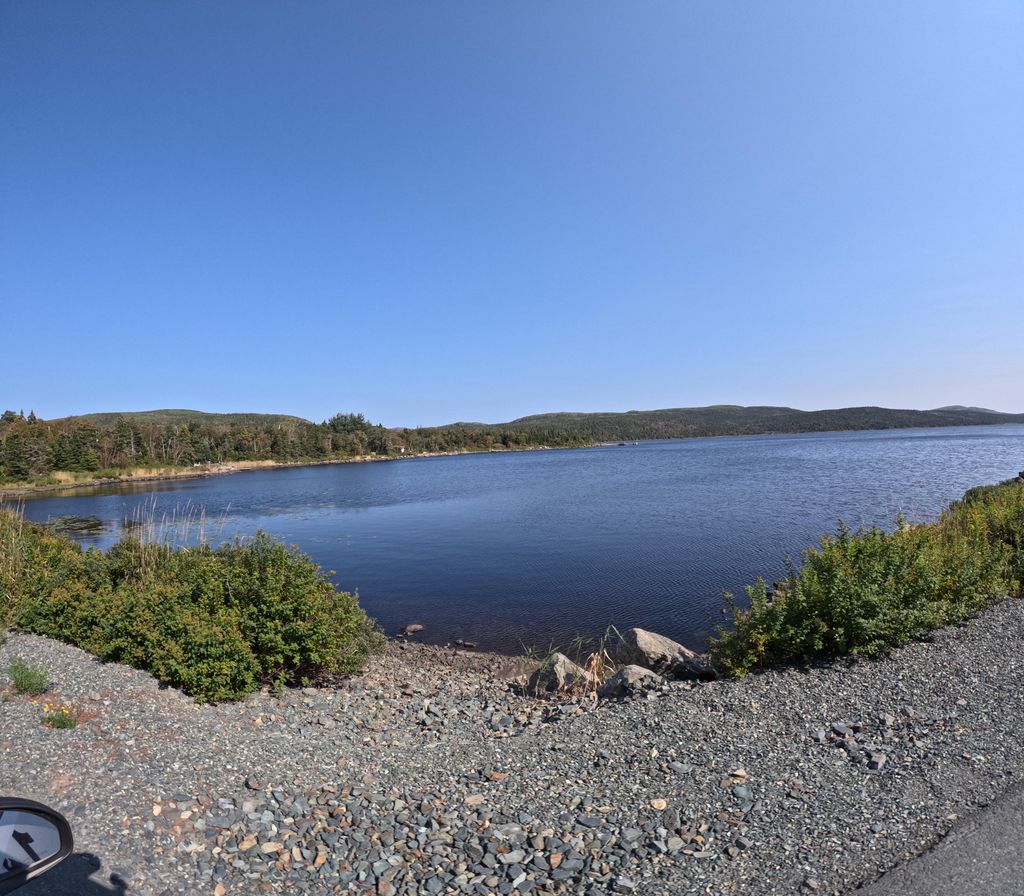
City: st_johns